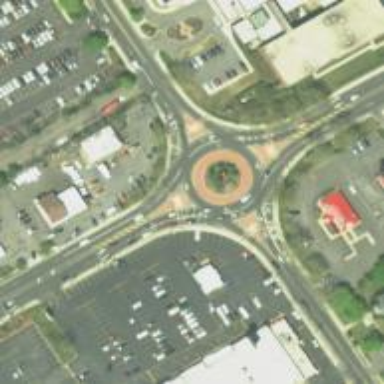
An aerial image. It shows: Primary highway intersecting roundabout.